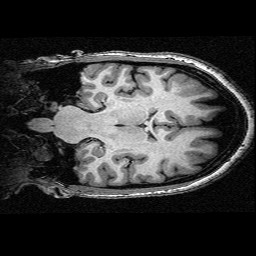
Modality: T1w
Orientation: coronal
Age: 26
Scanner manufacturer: siemens
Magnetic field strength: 3 T
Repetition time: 2.3 s
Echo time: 0.00336 s